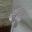
Label: 9